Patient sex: M
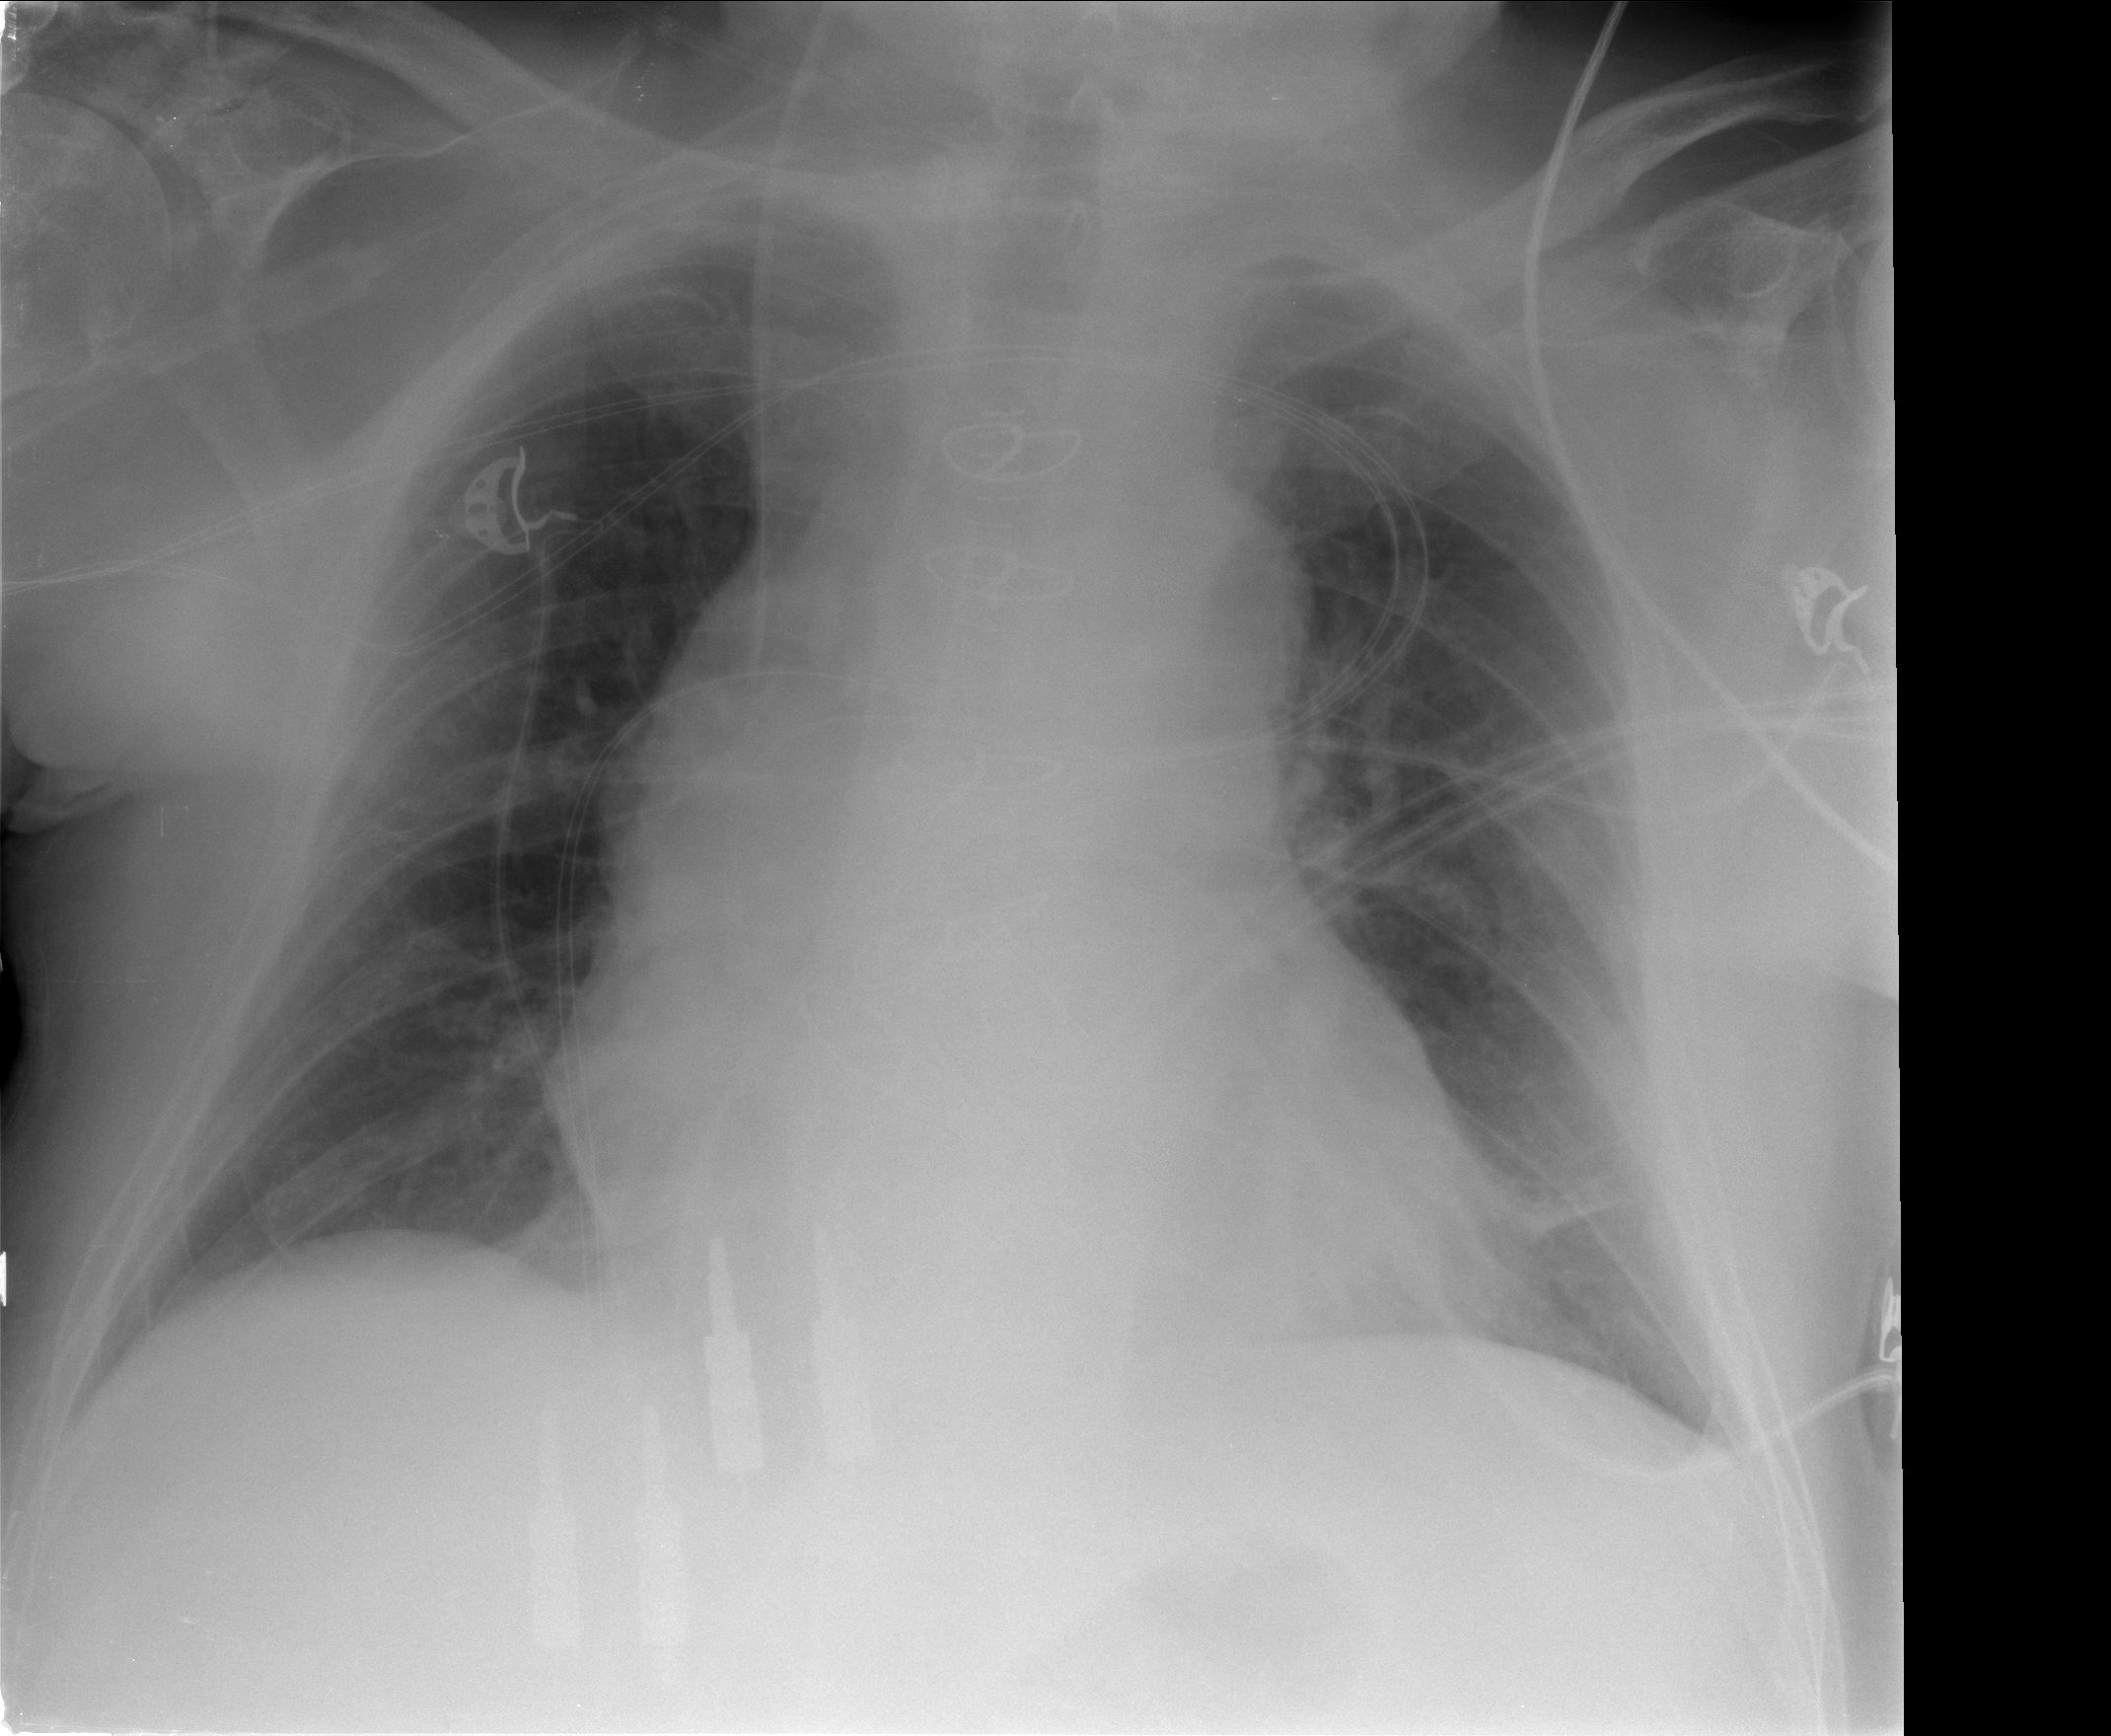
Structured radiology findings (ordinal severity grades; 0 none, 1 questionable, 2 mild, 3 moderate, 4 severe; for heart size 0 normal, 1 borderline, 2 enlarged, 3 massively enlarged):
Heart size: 1
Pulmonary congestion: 1
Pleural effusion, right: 0
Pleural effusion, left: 0
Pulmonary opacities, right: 0
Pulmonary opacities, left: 0
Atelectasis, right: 0
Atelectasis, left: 0